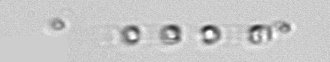
Label: Skeletonema